Aerial crown-view tile of a tropical tree (Barro Colorado Island, Panama), acquired 20250915:
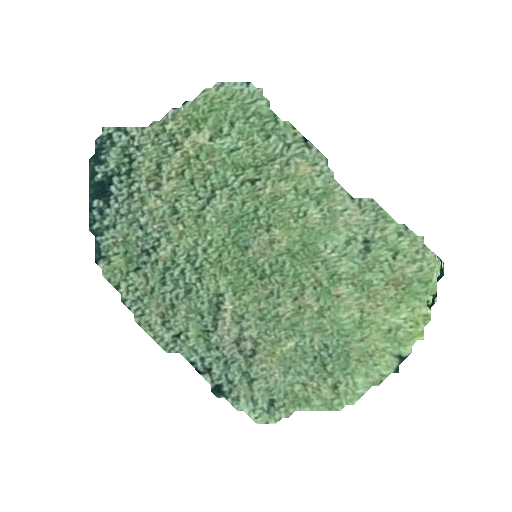
Species: Jacaranda copaia
GBIF accepted scientific name: Jacaranda copaia
Crown area: 111.792 m²